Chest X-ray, AP view. Patient: 57 years old, sex M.
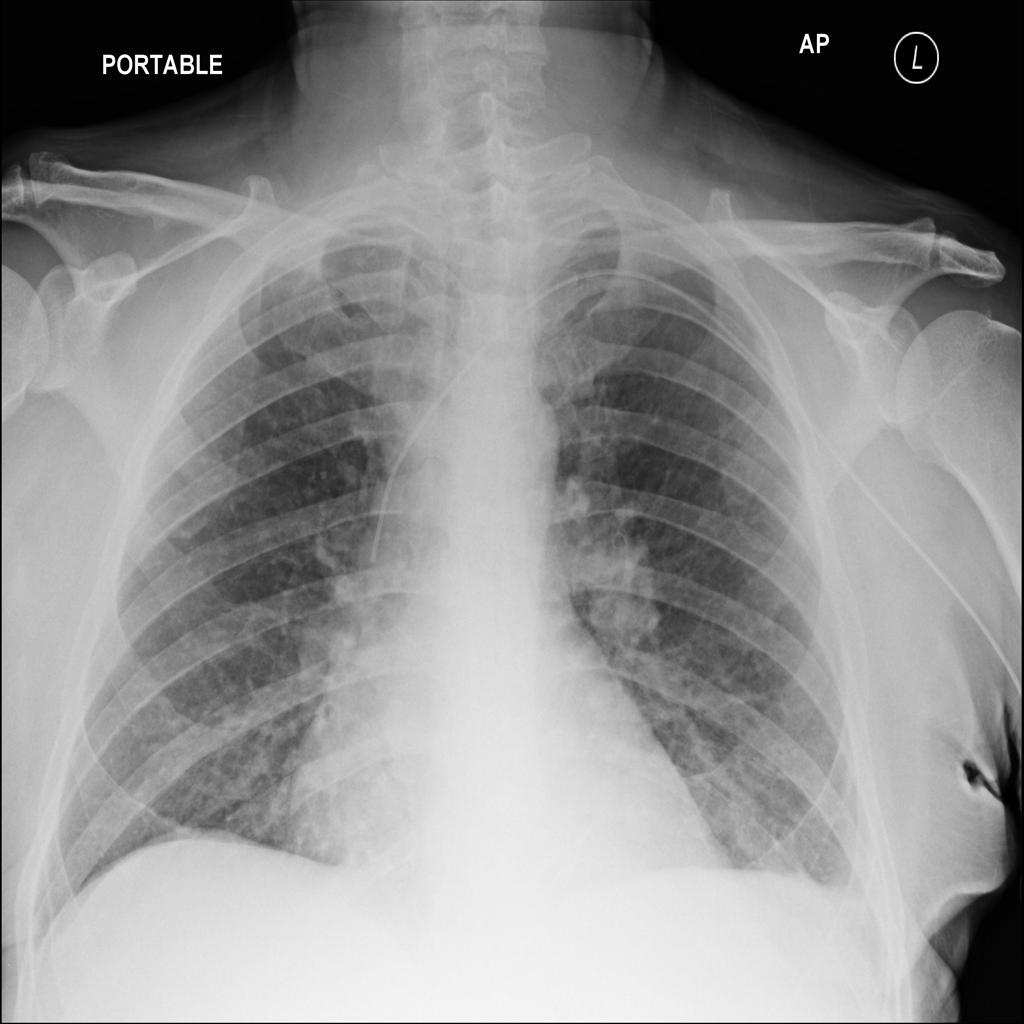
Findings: Effusion